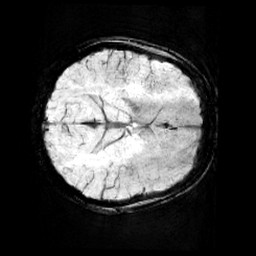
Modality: minIP
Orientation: axial
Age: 10
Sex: female
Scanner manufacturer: siemens
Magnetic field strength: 3 T
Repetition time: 0.027 s
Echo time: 0.02 s